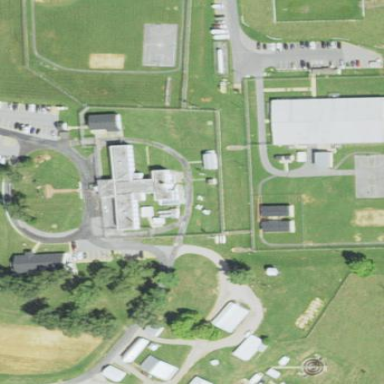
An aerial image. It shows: Prison enclosed by fence.